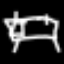
Label: bed